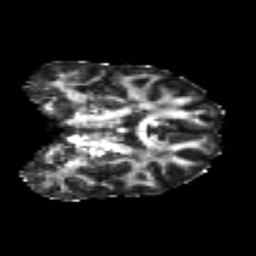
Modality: FA
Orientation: coronal
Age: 22
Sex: female
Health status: healthy
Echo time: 0.074 s